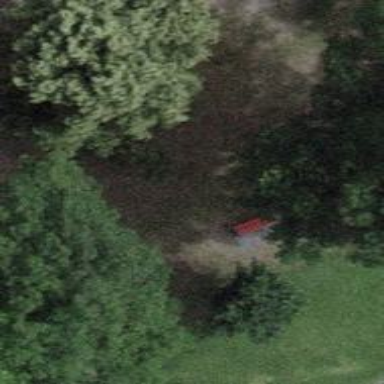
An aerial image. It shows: Red bench.